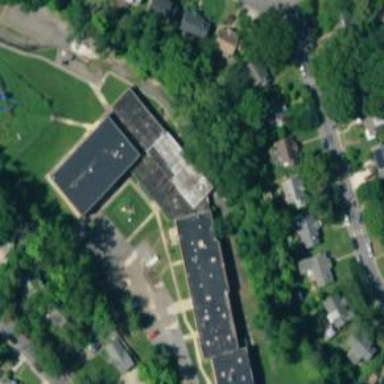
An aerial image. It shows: School.